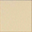
Piece: xx